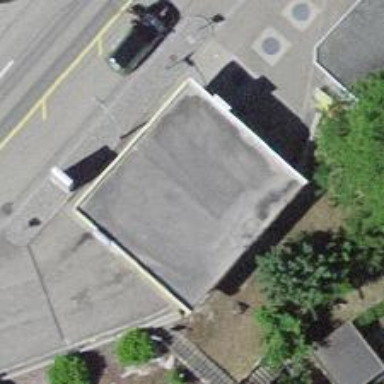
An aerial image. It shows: Fuel station.